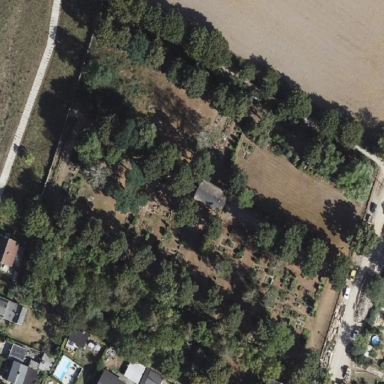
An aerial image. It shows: Cemetery.